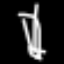
Label: pencil